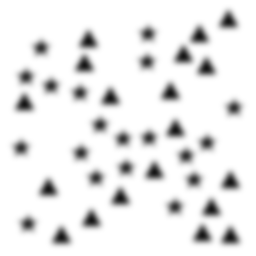
Squares: 0
Triangles: 19
Stars: 19
Total shapes: 38